Question: It's really hard time for me to remove/avoid leaks while implementing an using in my project. Currently I am using libXml2.2.dylib for parsing. When I am checking for the memory leaks using instruments I found lot of leaks in the framework.

What would be the solution to avoid these leaks. Memory is more concern for us. How can I fix/avoid these buggy leaks?
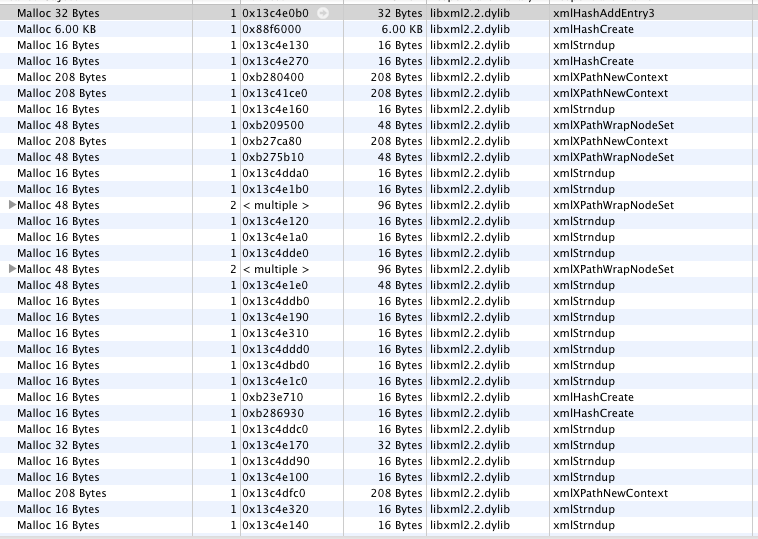
Answer: First, if memory is a major concern, using XML is not your best solution anyway. JSON or a binary format are much more memory efficient.
Second, your trace does not show leaks in the framework. What is shows are leaked objects which whose memory was allocated by the framework. It is more likely that the actual leak is in your code, typically by allocating an object from the library, but then not releasing (or freeing in this case) the object. Look at the stack traces.